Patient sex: F
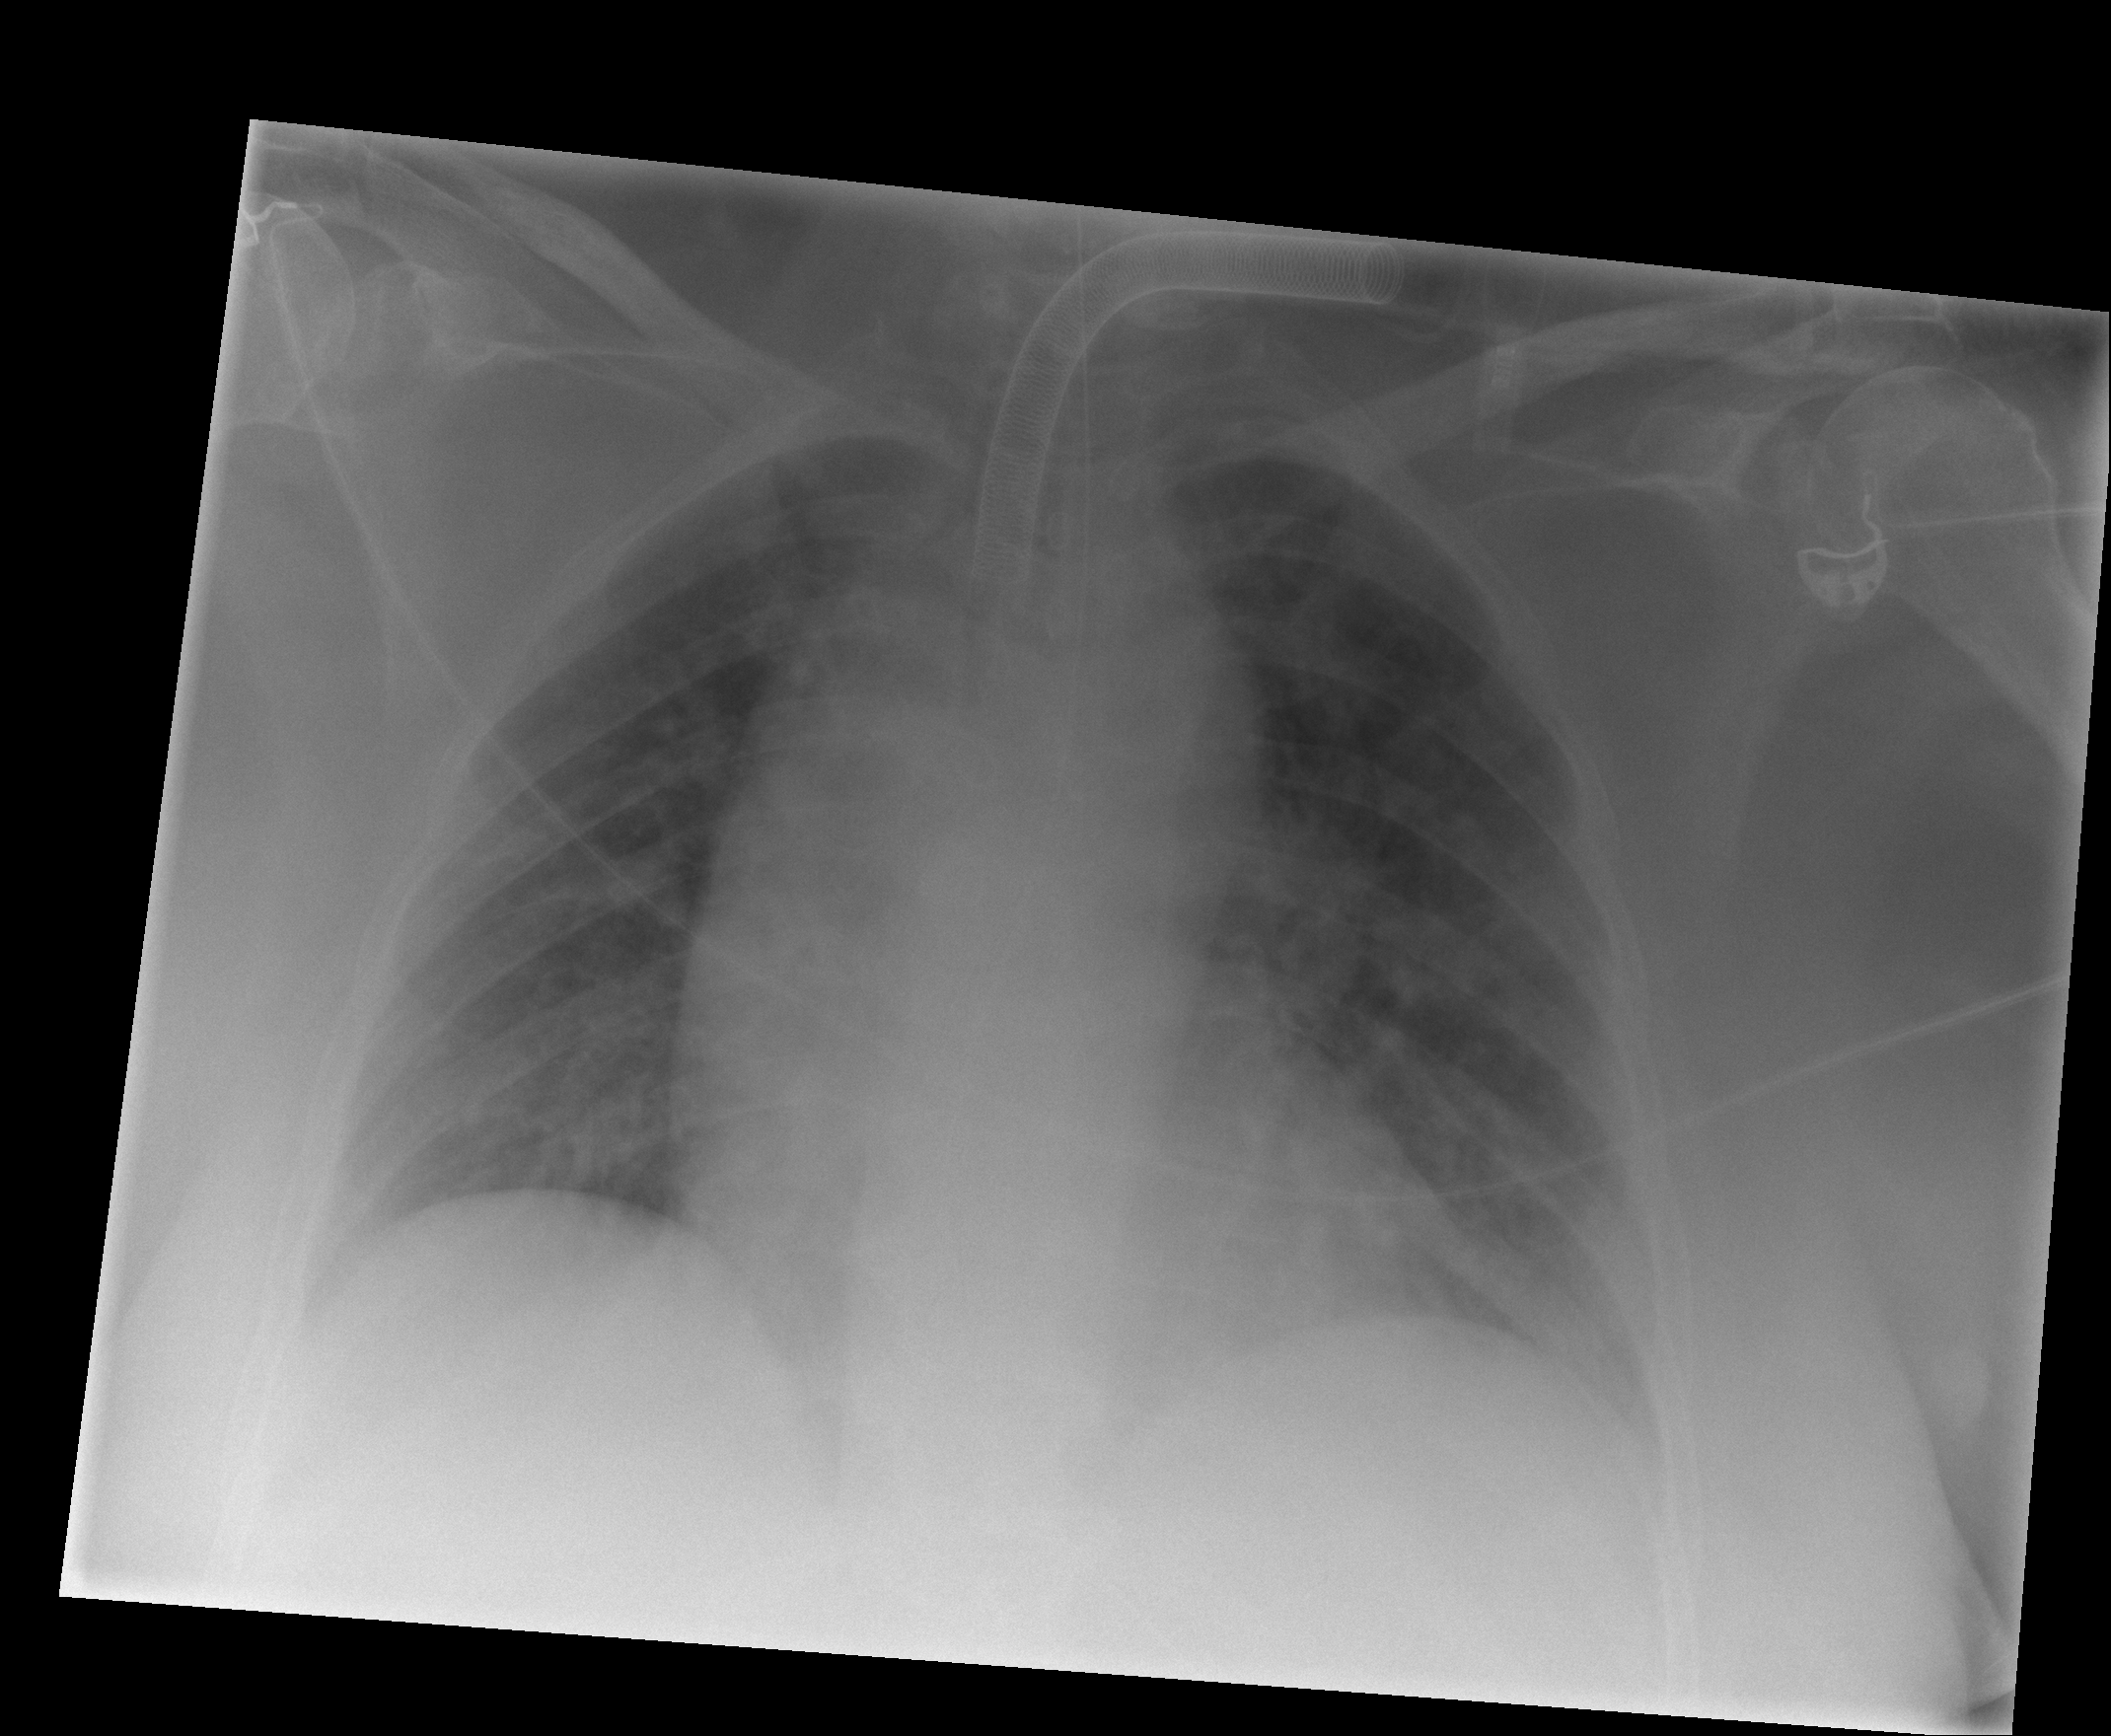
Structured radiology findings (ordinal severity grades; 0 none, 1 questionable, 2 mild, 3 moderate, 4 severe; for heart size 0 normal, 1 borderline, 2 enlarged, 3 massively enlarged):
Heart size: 0
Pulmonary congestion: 0
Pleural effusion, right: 0
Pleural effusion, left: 2
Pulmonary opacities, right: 0
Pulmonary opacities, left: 0
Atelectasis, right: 2
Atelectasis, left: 2